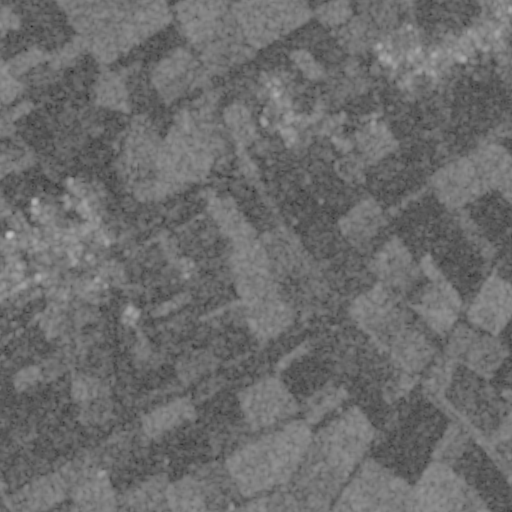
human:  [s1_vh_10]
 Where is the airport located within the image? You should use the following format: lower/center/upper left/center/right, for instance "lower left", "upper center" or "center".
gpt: The airport is located in the lower left of the image.
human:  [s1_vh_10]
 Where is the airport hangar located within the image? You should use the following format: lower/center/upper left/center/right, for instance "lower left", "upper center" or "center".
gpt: The airport hangar is located in the lower left of the image.
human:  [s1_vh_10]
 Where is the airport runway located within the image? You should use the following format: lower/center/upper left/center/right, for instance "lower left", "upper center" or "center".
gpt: The airport runway is located in the lower left of the image.
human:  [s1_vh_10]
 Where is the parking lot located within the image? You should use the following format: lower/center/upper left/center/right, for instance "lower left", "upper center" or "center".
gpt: The parking lot is located in the upper right of the image.
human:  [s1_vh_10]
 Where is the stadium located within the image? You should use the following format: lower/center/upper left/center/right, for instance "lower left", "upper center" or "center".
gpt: The stadium is located in the center left of the image.
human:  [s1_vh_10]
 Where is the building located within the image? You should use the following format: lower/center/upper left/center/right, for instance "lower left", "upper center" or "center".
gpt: There is no building in the image.

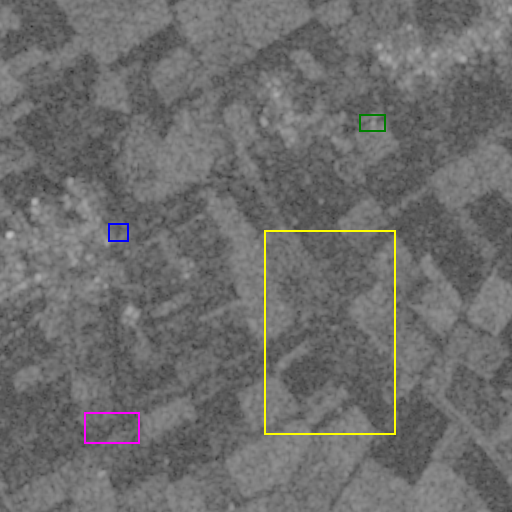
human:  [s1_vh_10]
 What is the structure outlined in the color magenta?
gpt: The structure outlined in magenta is an airport.
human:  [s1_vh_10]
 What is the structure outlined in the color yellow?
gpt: The structure outlined in yellow is a crop field.
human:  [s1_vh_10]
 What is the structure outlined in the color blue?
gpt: The structure outlined in blue is a park.
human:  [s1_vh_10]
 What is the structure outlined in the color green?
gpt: The structure outlined in green is a wastewater plant.
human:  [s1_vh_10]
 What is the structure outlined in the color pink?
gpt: There is no pink outline.